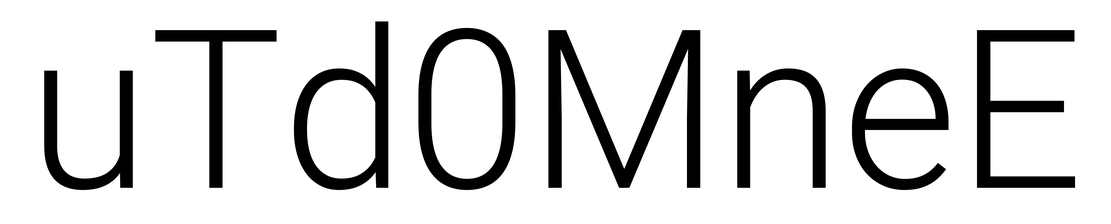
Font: Roboto_Light